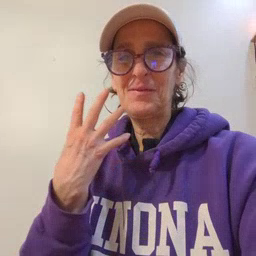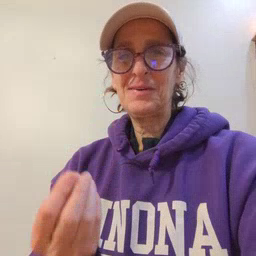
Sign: wet